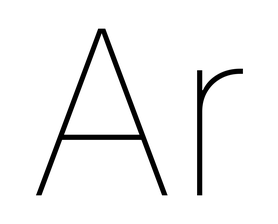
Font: Inter_Thin